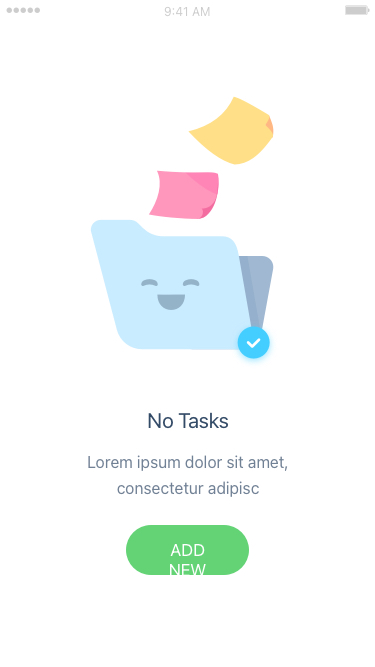
Text in this UI design:
Lorem ipsum dolor sit amet, consectetur adipisc
No Tasks
Add New